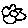
Label: flower